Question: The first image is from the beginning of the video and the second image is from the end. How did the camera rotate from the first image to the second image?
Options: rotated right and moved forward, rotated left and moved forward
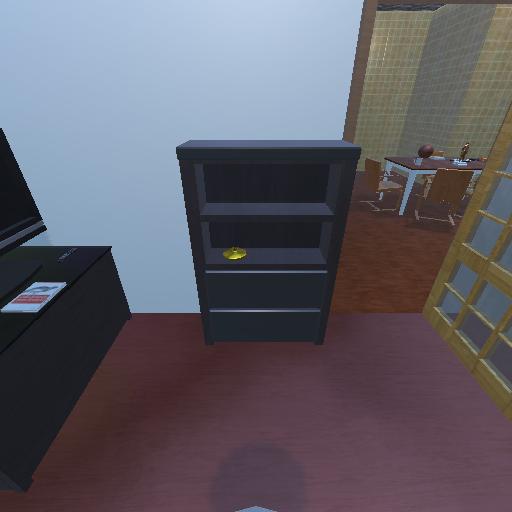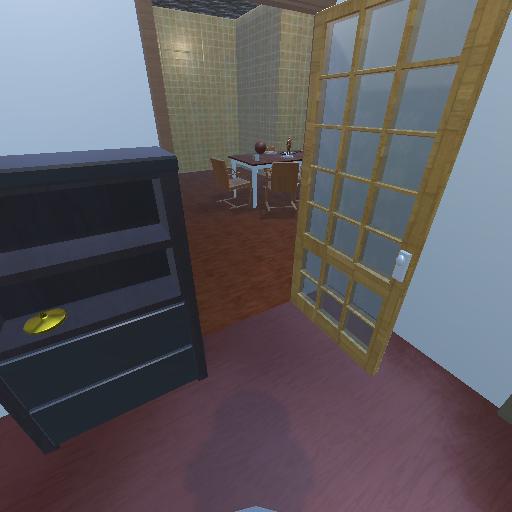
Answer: rotated right and moved forward